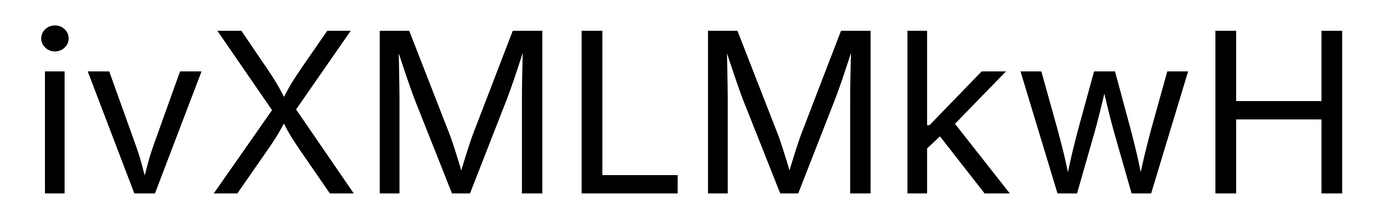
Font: Inter_Regular